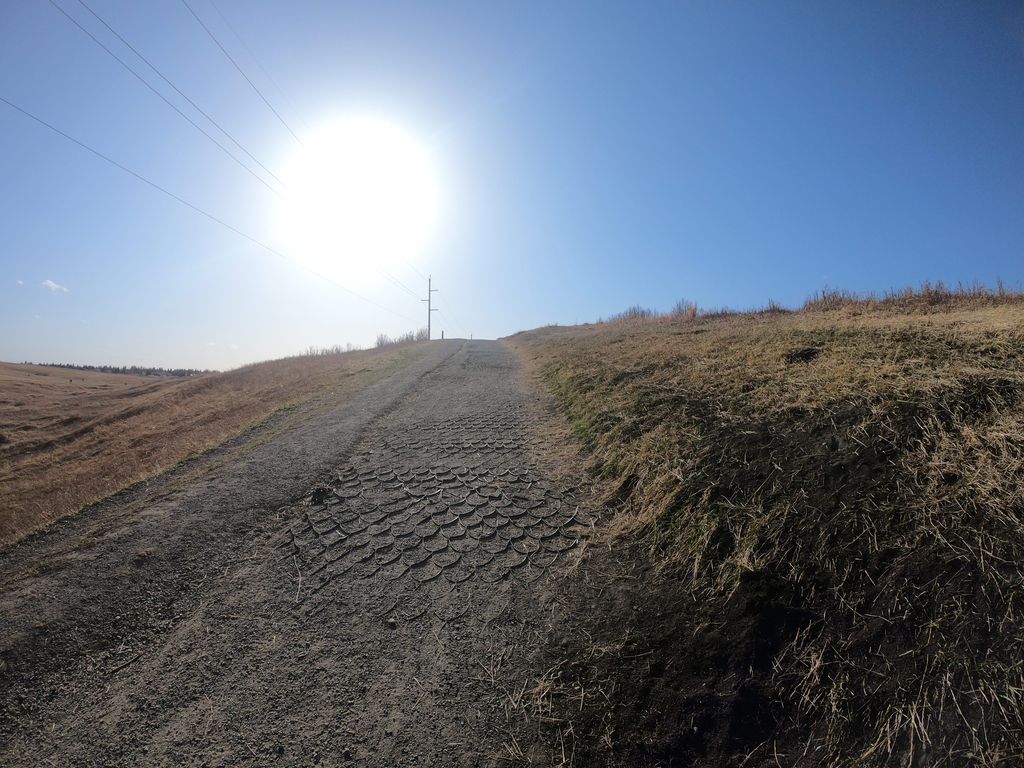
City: calgary